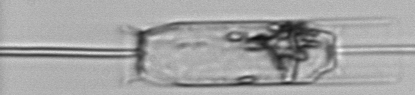
Label: Ditylum_brightwellii